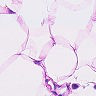
Metastatic tissue present: no